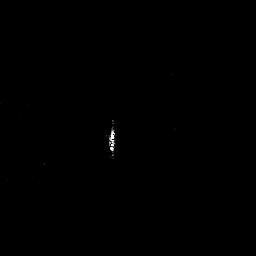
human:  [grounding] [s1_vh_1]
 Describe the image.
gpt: In the satellite image, there is  <ref>1 small ship </ref> <box>[[41, 50, 45, 58, 0]]</box> located at center.